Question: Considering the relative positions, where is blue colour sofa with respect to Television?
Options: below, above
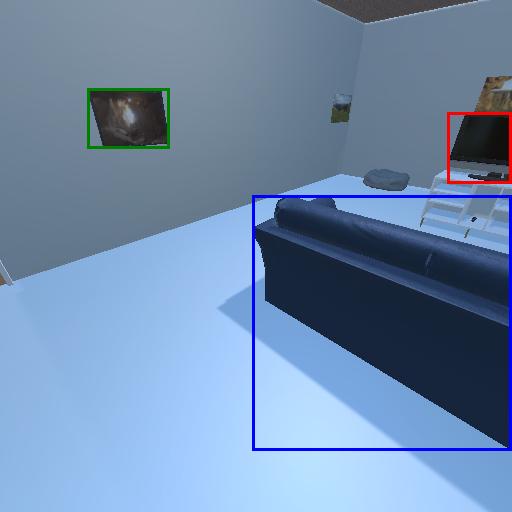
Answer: below